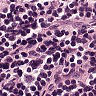
Metastatic tissue present: no